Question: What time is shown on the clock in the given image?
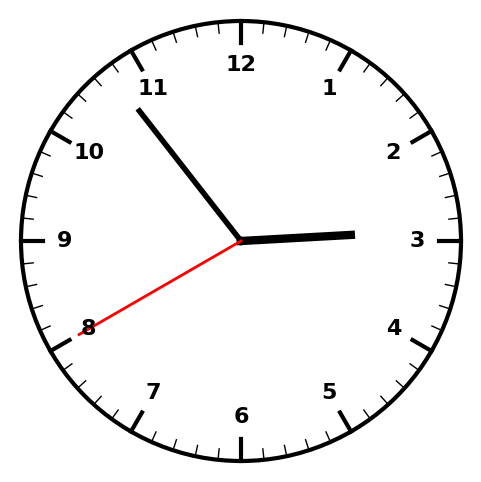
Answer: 02:53:40